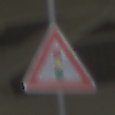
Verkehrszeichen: Lichtzeichenanlage
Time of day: Midday
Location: Outdoor (Urban)
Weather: Overcast
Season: NotSpecified
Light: Natural